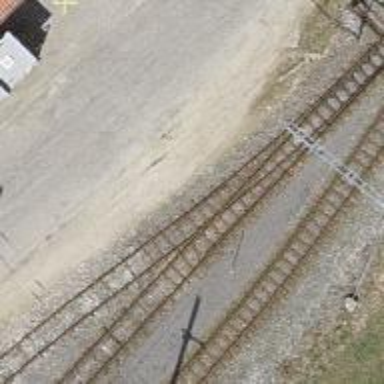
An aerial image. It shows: Narrow-gauge railway siding with electrified contact line.